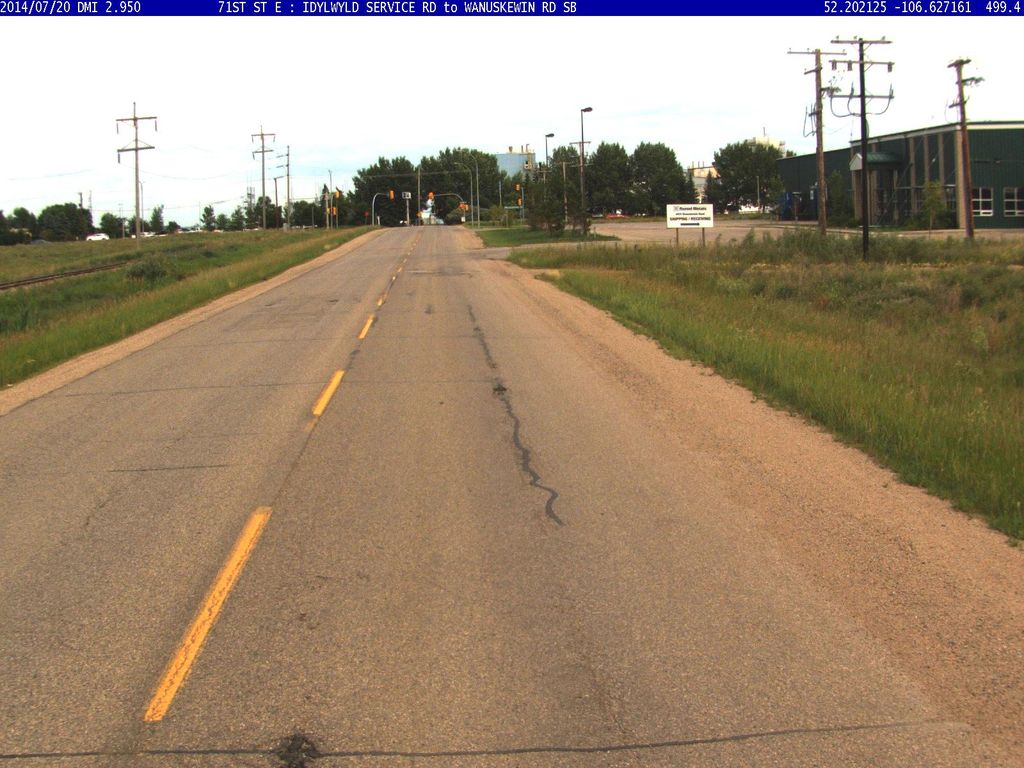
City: saskatoon